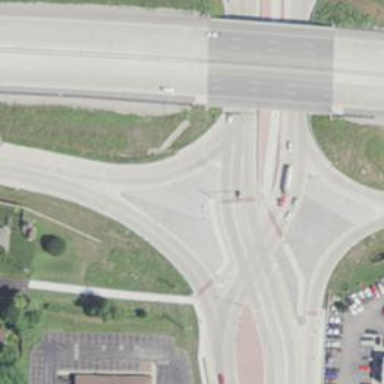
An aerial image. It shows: Motorway link at diverging diamond interchange (DDI) junction.